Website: macys
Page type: cart
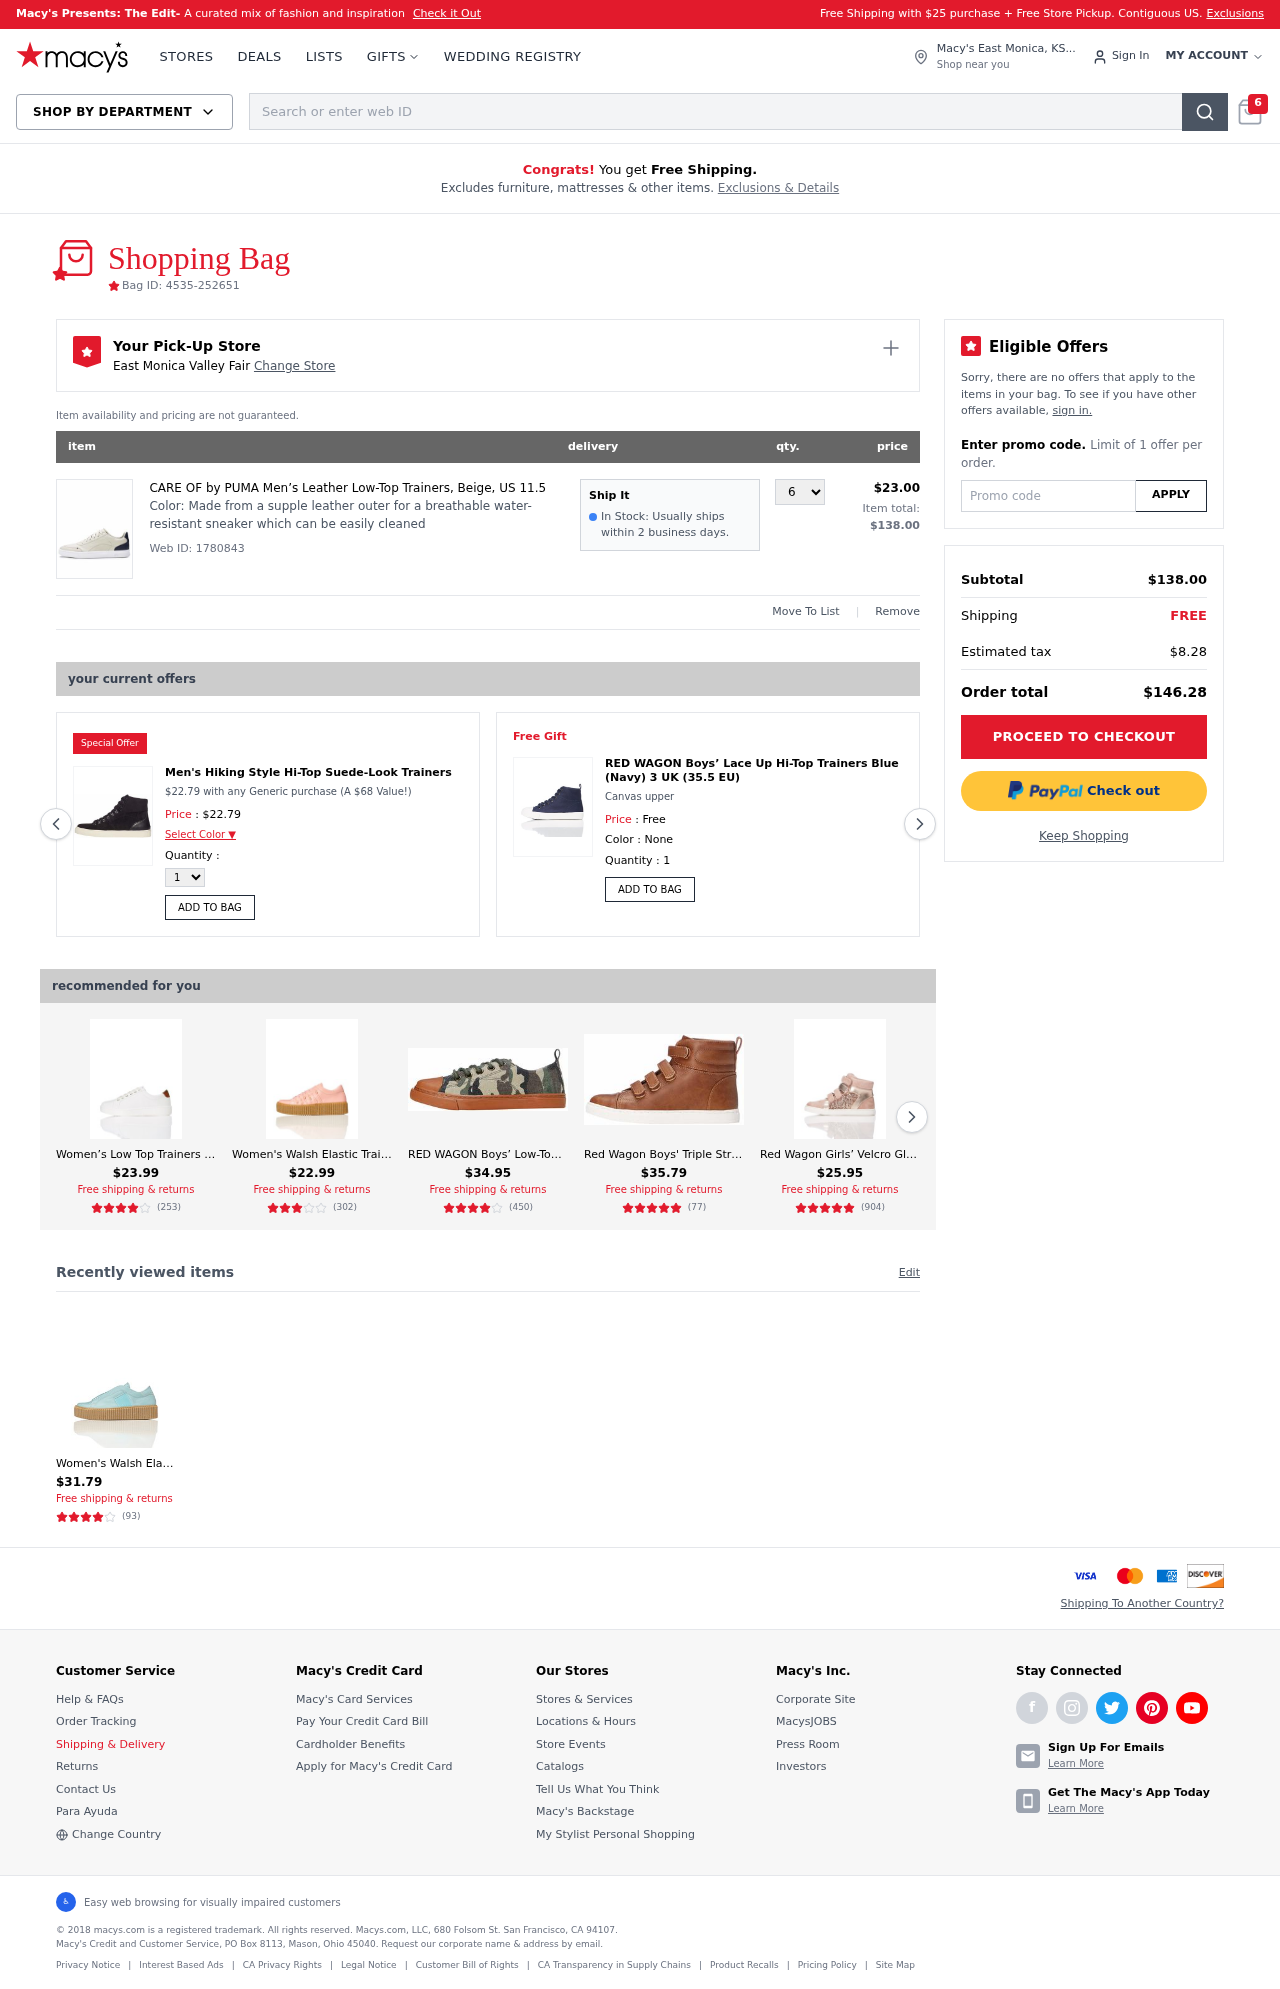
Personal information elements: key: PII_CITY
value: East Monica Valley Fair Change Store
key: PII_CITY_STATE
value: East Monica, KS
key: PII_PROMO_CODE
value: FALL81
Product elements: key: PRODUCT1_DESC
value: Made from a supple leather outer for a breathable water-resistant sneaker which can be easily cleaned
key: PRODUCT1_NAME
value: CARE OF by PUMA Men’s Leather Low-Top Trainers, Beige, US 11.5
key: PRODUCT1_PRICE
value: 23
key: PRODUCT1_QUANTITY
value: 6
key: PRODUCT2_NAME
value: Men's Hiking Style Hi-Top Suede-Look Trainers
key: PRODUCT2_PRICE
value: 22.79
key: PRODUCT3_DESC
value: Canvas upper
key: PRODUCT3_NAME
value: RED WAGON Boys’ Lace Up Hi-Top Trainers Blue (Navy) 3 UK (35.5 EU)
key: PRODUCT4_NAME
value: Women’s Low Top Trainers White 5 UK (38 EU)
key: PRODUCT4_NUM_RATINGS
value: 253
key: PRODUCT4_PRICE
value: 23.99
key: PRODUCT4_RATING
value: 3.8
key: PRODUCT5_NAME
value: Women's Walsh Elastic Trainer Pink (Pink) 3 UK (36 EU)
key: PRODUCT5_NUM_RATINGS
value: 302
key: PRODUCT5_PRICE
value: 22.99
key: PRODUCT5_RATING
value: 3.3
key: PRODUCT6_NAME
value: RED WAGON Boys’ Low-Top Trainers Green 3 UK (35.5 EU)
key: PRODUCT6_NUM_RATINGS
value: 450
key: PRODUCT6_PRICE
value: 34.95
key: PRODUCT6_RATING
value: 3.8
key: PRODUCT7_NAME
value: Red Wagon Boys' Triple Strap Chukka Hi-Top Trainers
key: PRODUCT7_NUM_RATINGS
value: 77
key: PRODUCT7_PRICE
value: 35.79
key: PRODUCT7_RATING
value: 4.5
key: PRODUCT8_NAME
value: Red Wagon Girls’ Velcro Glitter Hi-Top Trainers
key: PRODUCT8_NUM_RATINGS
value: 904
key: PRODUCT8_PRICE
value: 25.95
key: PRODUCT8_RATING
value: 4.6
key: PRODUCT9_NAME
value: Women's Walsh Elastic Slipper With Platform Sole Blue (Light Blue) 5 UK (38 EU),04-01-02
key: PRODUCT9_NUM_RATINGS
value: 93
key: PRODUCT9_PRICE
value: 31.79
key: PRODUCT9_RATING
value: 3.6
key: PRODUCT2_DESC
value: $22.79 with any Generic purchase (A $68 Value!)
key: PRODUCT1_WEB_ID
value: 1780843
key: PRODUCT1_TOTAL
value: $138.00
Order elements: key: ORDER_NUM_ITEMS
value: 6
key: ORDER_ID
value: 4535-252651
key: ORDER_SUBTOTAL
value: $138.00
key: ORDER_TAX
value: $8.28
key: ORDER_TOTAL
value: $146.28
Search elements: key: HEADER_SEARCH
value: Search or enter web ID